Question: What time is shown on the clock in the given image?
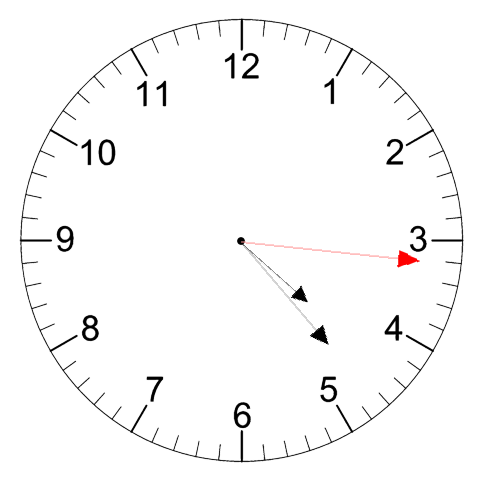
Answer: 04:23:16